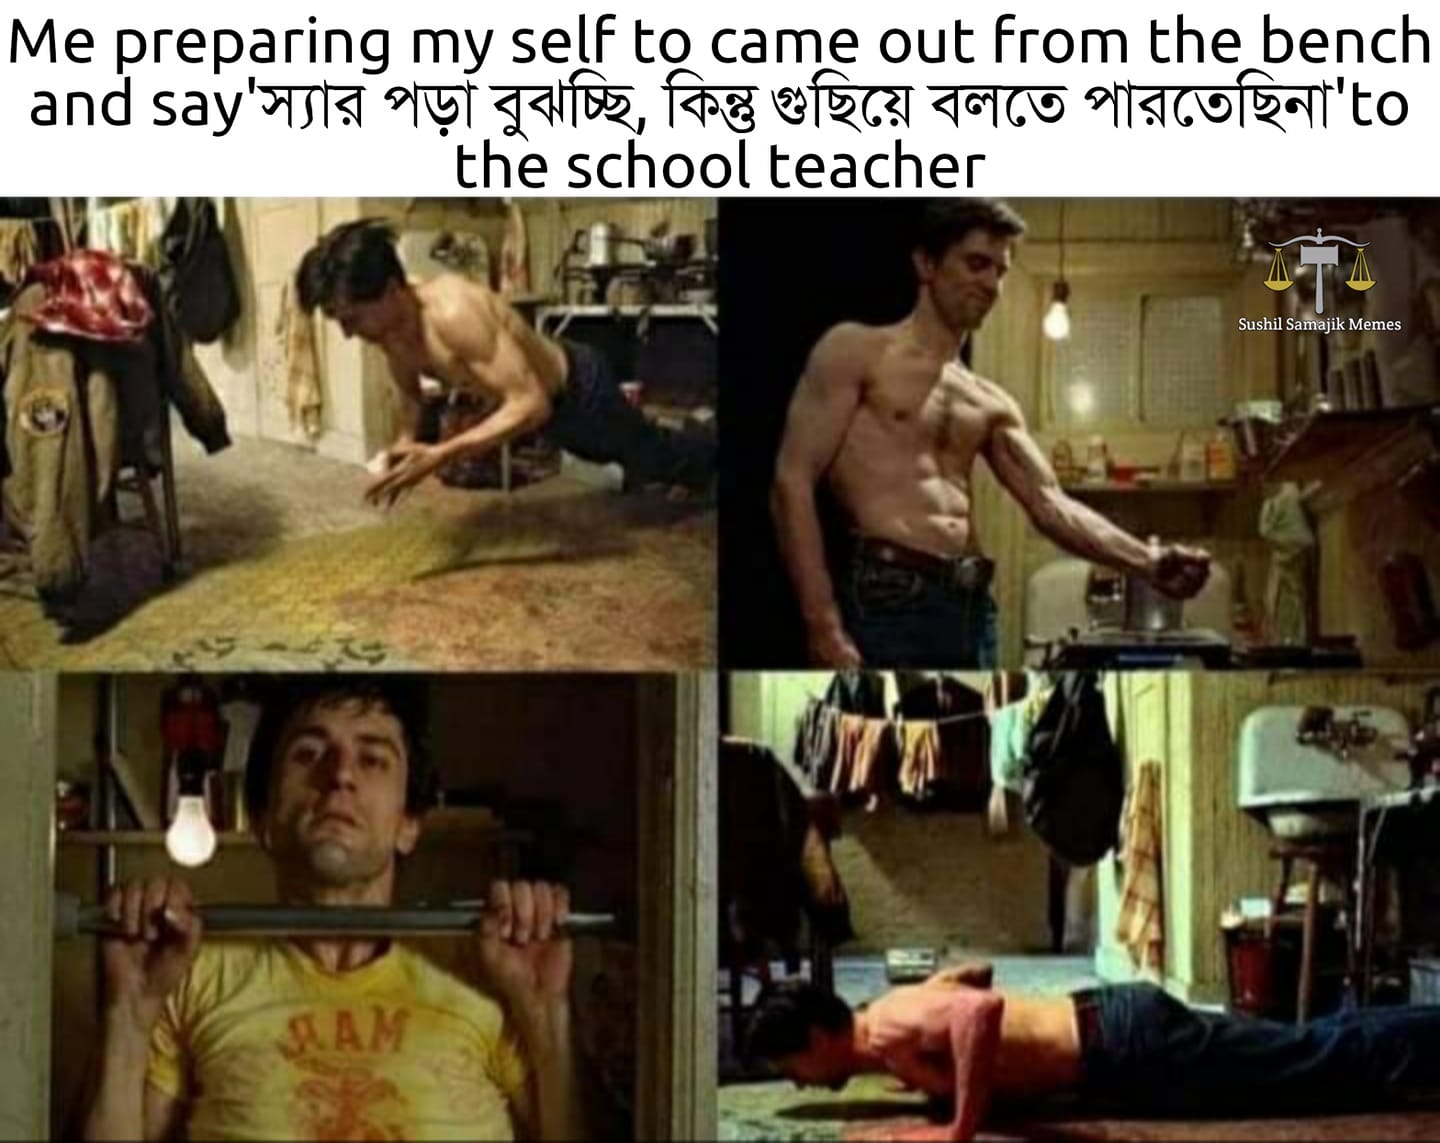
Caption: Me preparing my self to came out from the bench and say   ' স্যার পড়া বুঝচ্ছি , কিন্তু গুছিয়ে বলতে পারতেছিনা ' to the school teacher
Label: non-hate